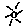
Label: sun